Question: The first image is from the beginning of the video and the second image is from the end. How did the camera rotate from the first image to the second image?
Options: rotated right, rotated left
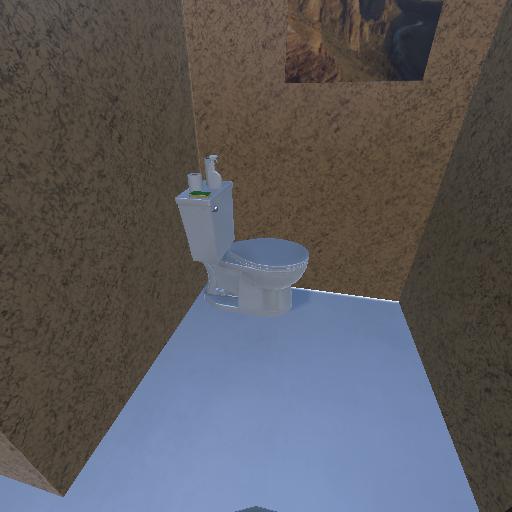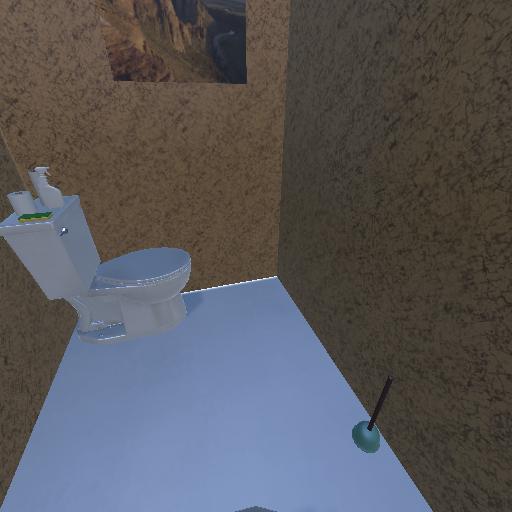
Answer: rotated right